Question: I'm having trouble with a table that has images, and all is great browsing with Chrome and IE but the trouble starts with Firefox. The table instead going vertically goes horizontal from the second row and so for. Can anybody tell me what is the problem and how can I fix this? Here is a link to the <URL>.

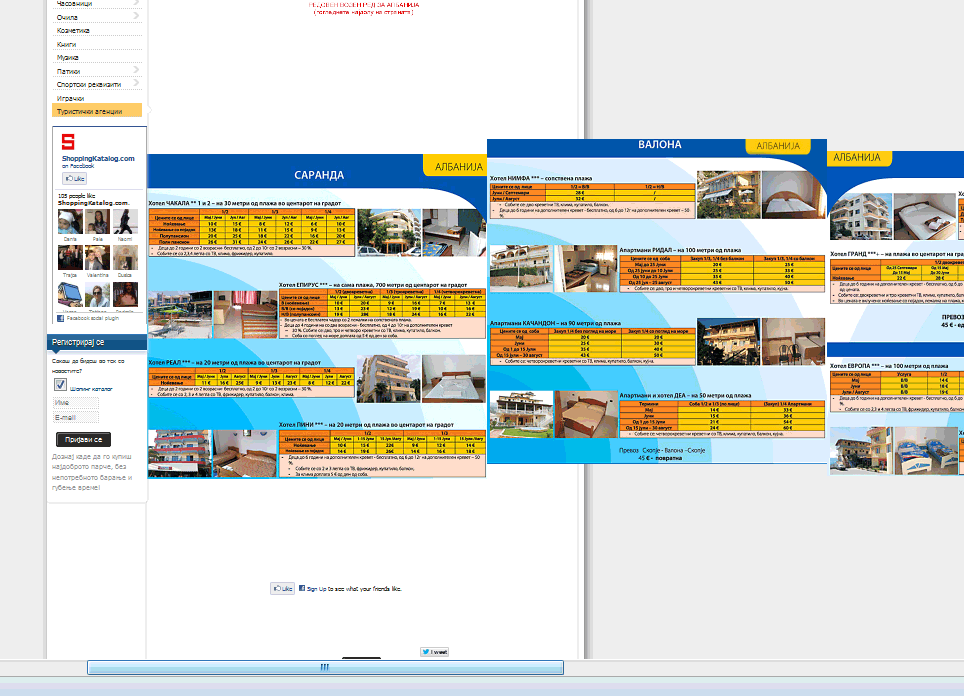
Answer: Set rowspan="1", that was the solution in this case